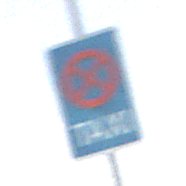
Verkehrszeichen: Taxenstand
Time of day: Night
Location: Outdoor (Nature)
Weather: Overcast
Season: NotSpecified
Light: Artificial